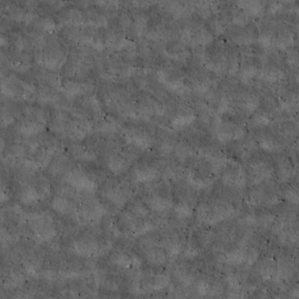
Label: non_frost